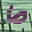
Label: 6